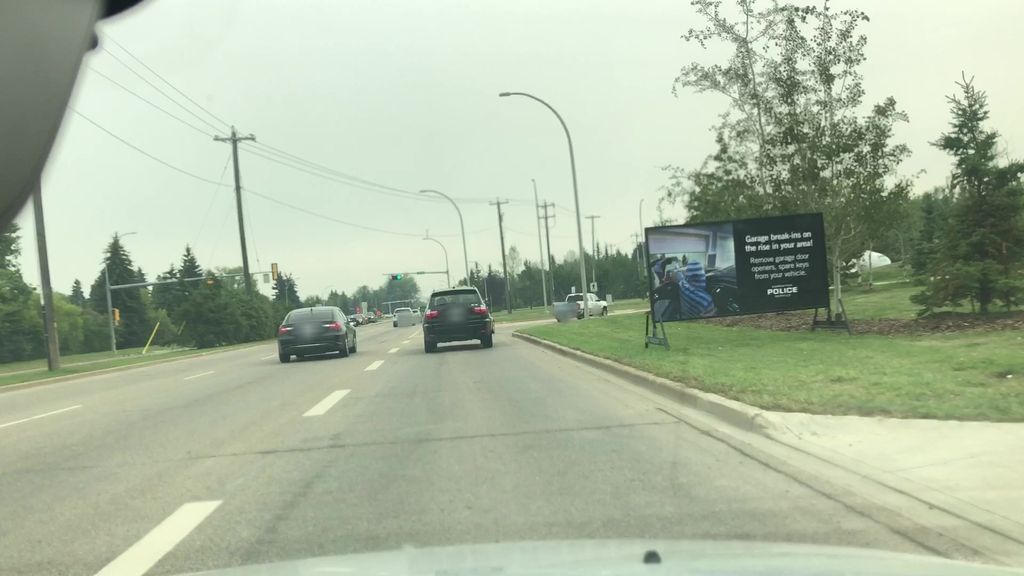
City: edmonton